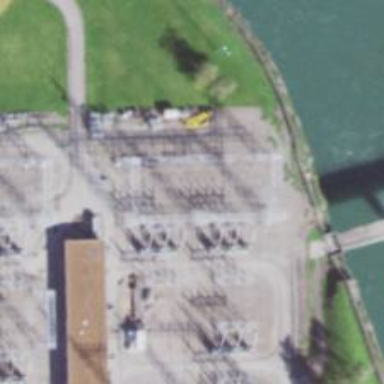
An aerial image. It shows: Switch for power supply.